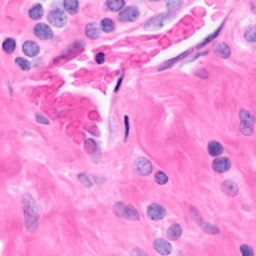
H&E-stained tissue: Breast